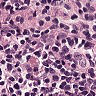
Metastatic tissue present: no